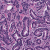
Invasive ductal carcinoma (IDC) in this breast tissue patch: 1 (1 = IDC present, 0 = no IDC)